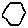
Label: hexagon